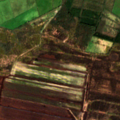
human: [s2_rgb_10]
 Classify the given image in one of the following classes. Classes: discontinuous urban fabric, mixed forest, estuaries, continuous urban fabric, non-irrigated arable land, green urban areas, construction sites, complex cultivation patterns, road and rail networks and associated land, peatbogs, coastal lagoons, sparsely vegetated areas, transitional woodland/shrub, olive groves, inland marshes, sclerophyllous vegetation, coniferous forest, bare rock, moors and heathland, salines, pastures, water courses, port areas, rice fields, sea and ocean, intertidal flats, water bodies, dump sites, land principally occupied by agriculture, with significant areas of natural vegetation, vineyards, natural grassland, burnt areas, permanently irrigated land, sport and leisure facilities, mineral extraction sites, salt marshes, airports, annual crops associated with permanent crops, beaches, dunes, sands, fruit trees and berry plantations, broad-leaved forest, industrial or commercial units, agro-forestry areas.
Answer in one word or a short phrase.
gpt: pastures, complex cultivation patterns, transitional woodland/shrub, peatbogs